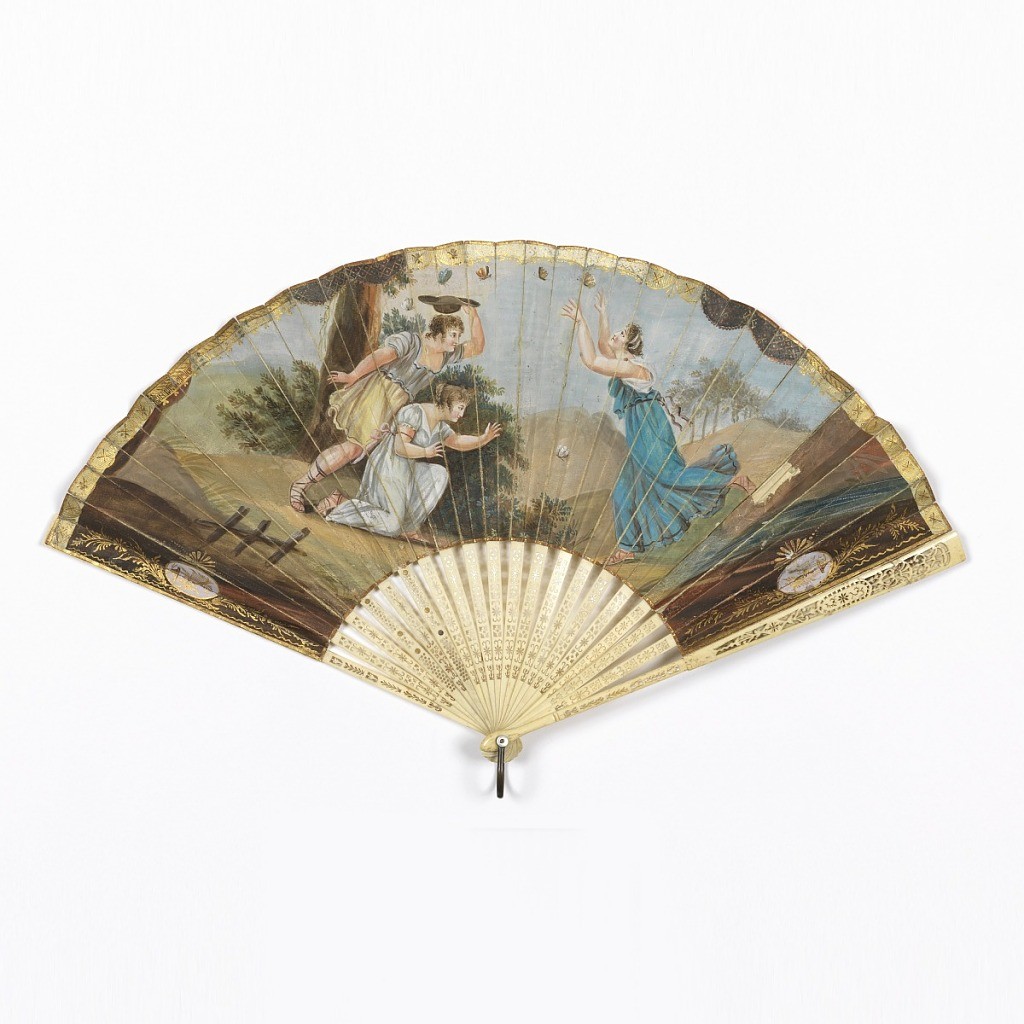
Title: Pleated fan
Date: early 19th century
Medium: Gilded and hand-colored printed paper leaf, ivory sticks carved à jour
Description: Pleated fan. Gilded and hand-colored paper leaf with print. Obverse: scene of two women and one man chasing butterflies. Reverse: plain.  Unpainted ivory sticks carved à jour.